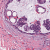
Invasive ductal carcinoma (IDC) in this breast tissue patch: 1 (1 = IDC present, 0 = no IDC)